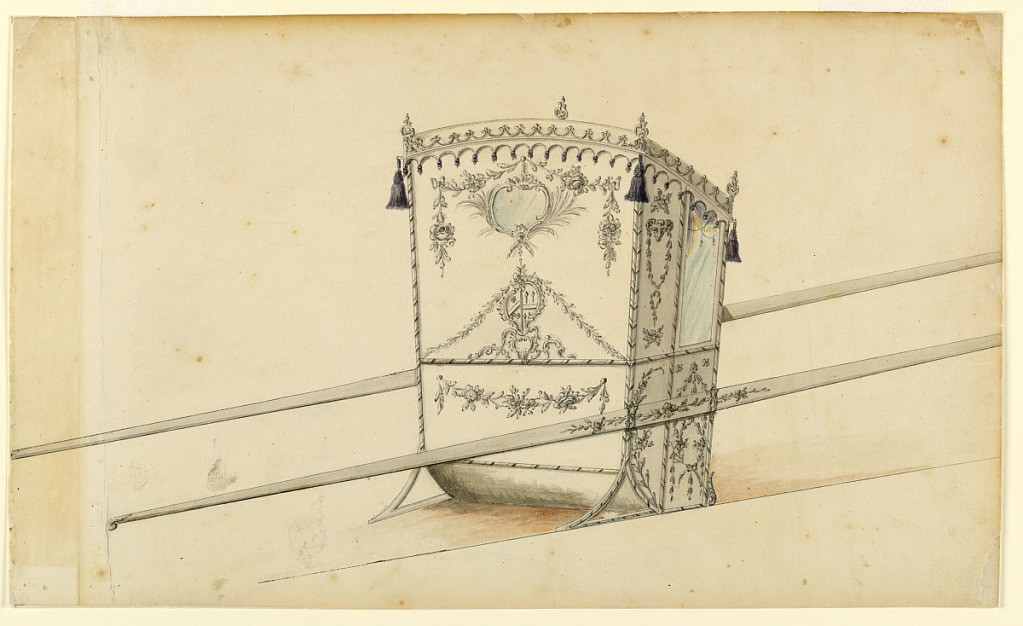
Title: Design for a sedan chair
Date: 1770-1775
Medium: Pen and black ink, watercolor, and traces of charchoal on paper
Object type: Drawing
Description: Shown from the rear right corner with two bars. The upper panel of the back has a small window in an escutcheon hanging from a nail, which also supports festoons. Below is a rocaille fountain with an escutcheon on top, from which garlands stretch to the lower corners. In the escurcheon are two coats of arms, conjoined paleways. Heraldic right: a bend sinister between three blossoms, 1, 2, left: a fess between three, [spade icon], 2, 1. In the lower panel is a festoon. In the panel beside the lateral window are festoons hanging from a ram head. In the lower panels are a branch and festoons respectively. Tassels hang from the corners. The bar is decorated in the middle. Something was written in the triangle of the foot at the front and has been erased.